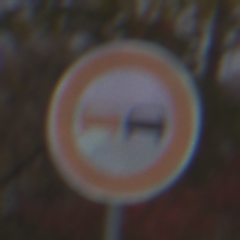
Verkehrszeichen: Ueberholverbot
Umgebung: Outdoor, Nature
Tageszeit: MorningAfternoon
Wetter: Overcast
Licht: Natural
Jahreszeit: NotSpecified
Kontrast: LowContrast